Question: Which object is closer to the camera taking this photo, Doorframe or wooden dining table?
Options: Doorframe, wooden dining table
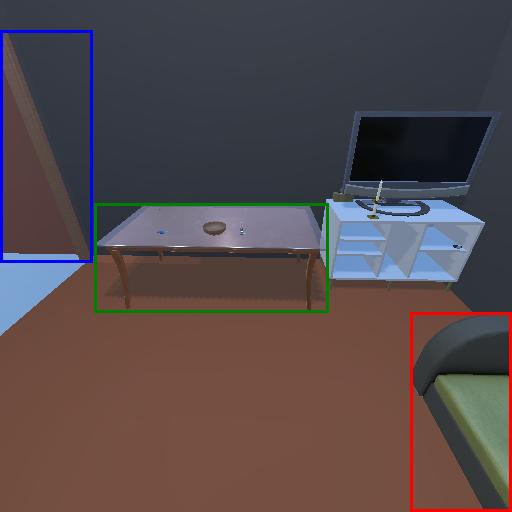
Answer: Doorframe